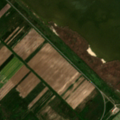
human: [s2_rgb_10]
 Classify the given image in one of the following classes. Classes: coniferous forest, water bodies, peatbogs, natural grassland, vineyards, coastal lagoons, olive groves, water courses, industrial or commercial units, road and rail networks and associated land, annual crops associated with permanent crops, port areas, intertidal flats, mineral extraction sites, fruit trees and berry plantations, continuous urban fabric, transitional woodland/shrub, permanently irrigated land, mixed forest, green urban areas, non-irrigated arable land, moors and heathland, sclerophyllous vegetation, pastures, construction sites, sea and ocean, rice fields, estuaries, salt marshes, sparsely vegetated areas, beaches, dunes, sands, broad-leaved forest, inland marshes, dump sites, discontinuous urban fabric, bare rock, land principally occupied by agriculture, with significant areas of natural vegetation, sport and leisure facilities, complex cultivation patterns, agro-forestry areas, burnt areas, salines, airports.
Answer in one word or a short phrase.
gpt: non-irrigated arable land, pastures, water bodies